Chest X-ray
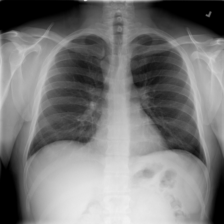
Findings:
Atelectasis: negative
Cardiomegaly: negative
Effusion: negative
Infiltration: negative
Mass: negative
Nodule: negative
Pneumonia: negative
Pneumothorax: negative
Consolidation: negative
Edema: negative
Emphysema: negative
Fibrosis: negative
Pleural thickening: negative
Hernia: negative